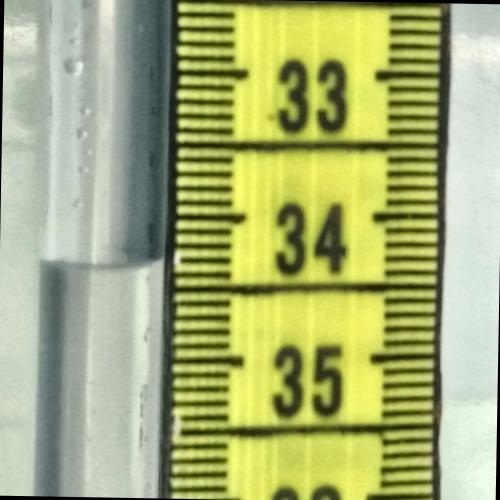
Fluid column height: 34.3 cm